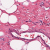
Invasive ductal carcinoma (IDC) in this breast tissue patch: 0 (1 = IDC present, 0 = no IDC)